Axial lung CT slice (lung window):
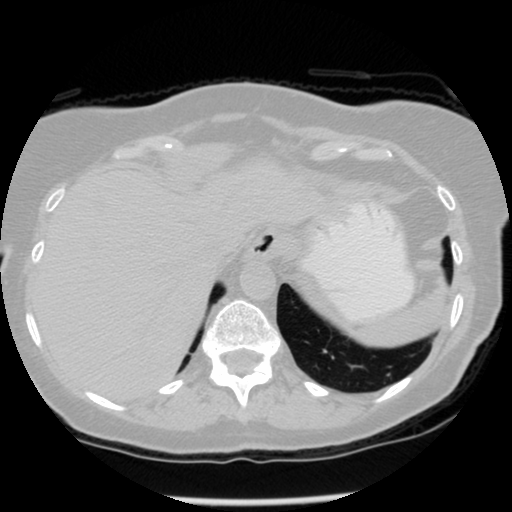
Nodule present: no